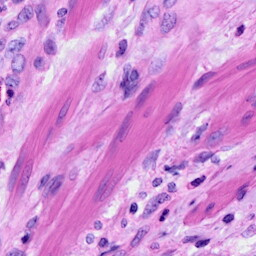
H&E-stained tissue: Ovarian